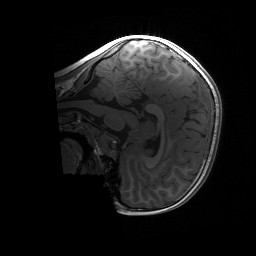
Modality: T1w
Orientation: sagittal
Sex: female
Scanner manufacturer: siemens
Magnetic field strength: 3 T
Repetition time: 1.9 s
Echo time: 0.00243 s